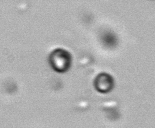
Label: Phaeocystis